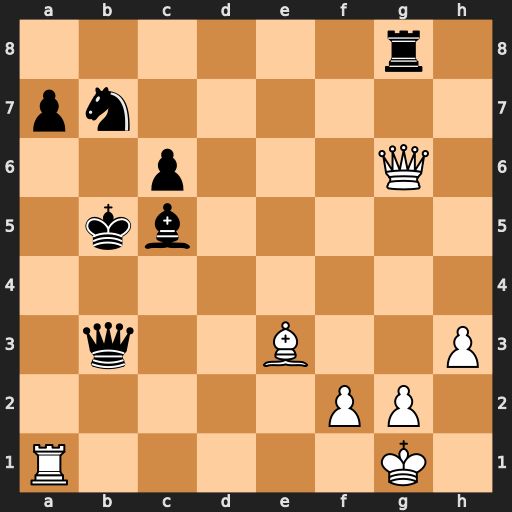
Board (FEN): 6r1/pn6/2p3Q1/1kb5/8/1q2B2P/5PP1/R5K1
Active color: w
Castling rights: -
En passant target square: -
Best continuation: Qh7 Bxe3 Rb1 Qxb1+ Qxb1+